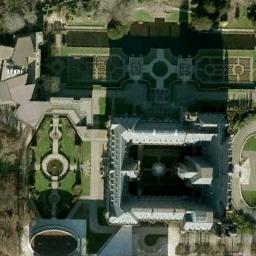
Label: palace